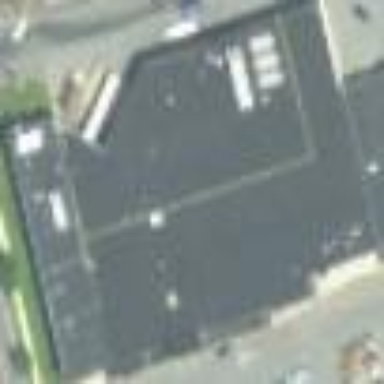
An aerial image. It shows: Retail building housing supermarket.